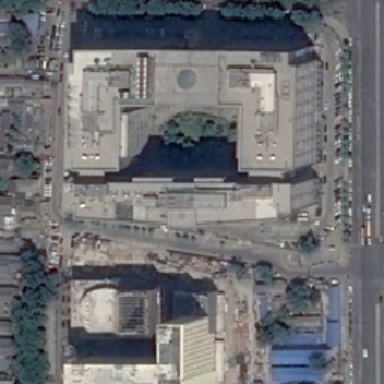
There is a fork-shaped intersection on each side of this gray high-rise building .